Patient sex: F
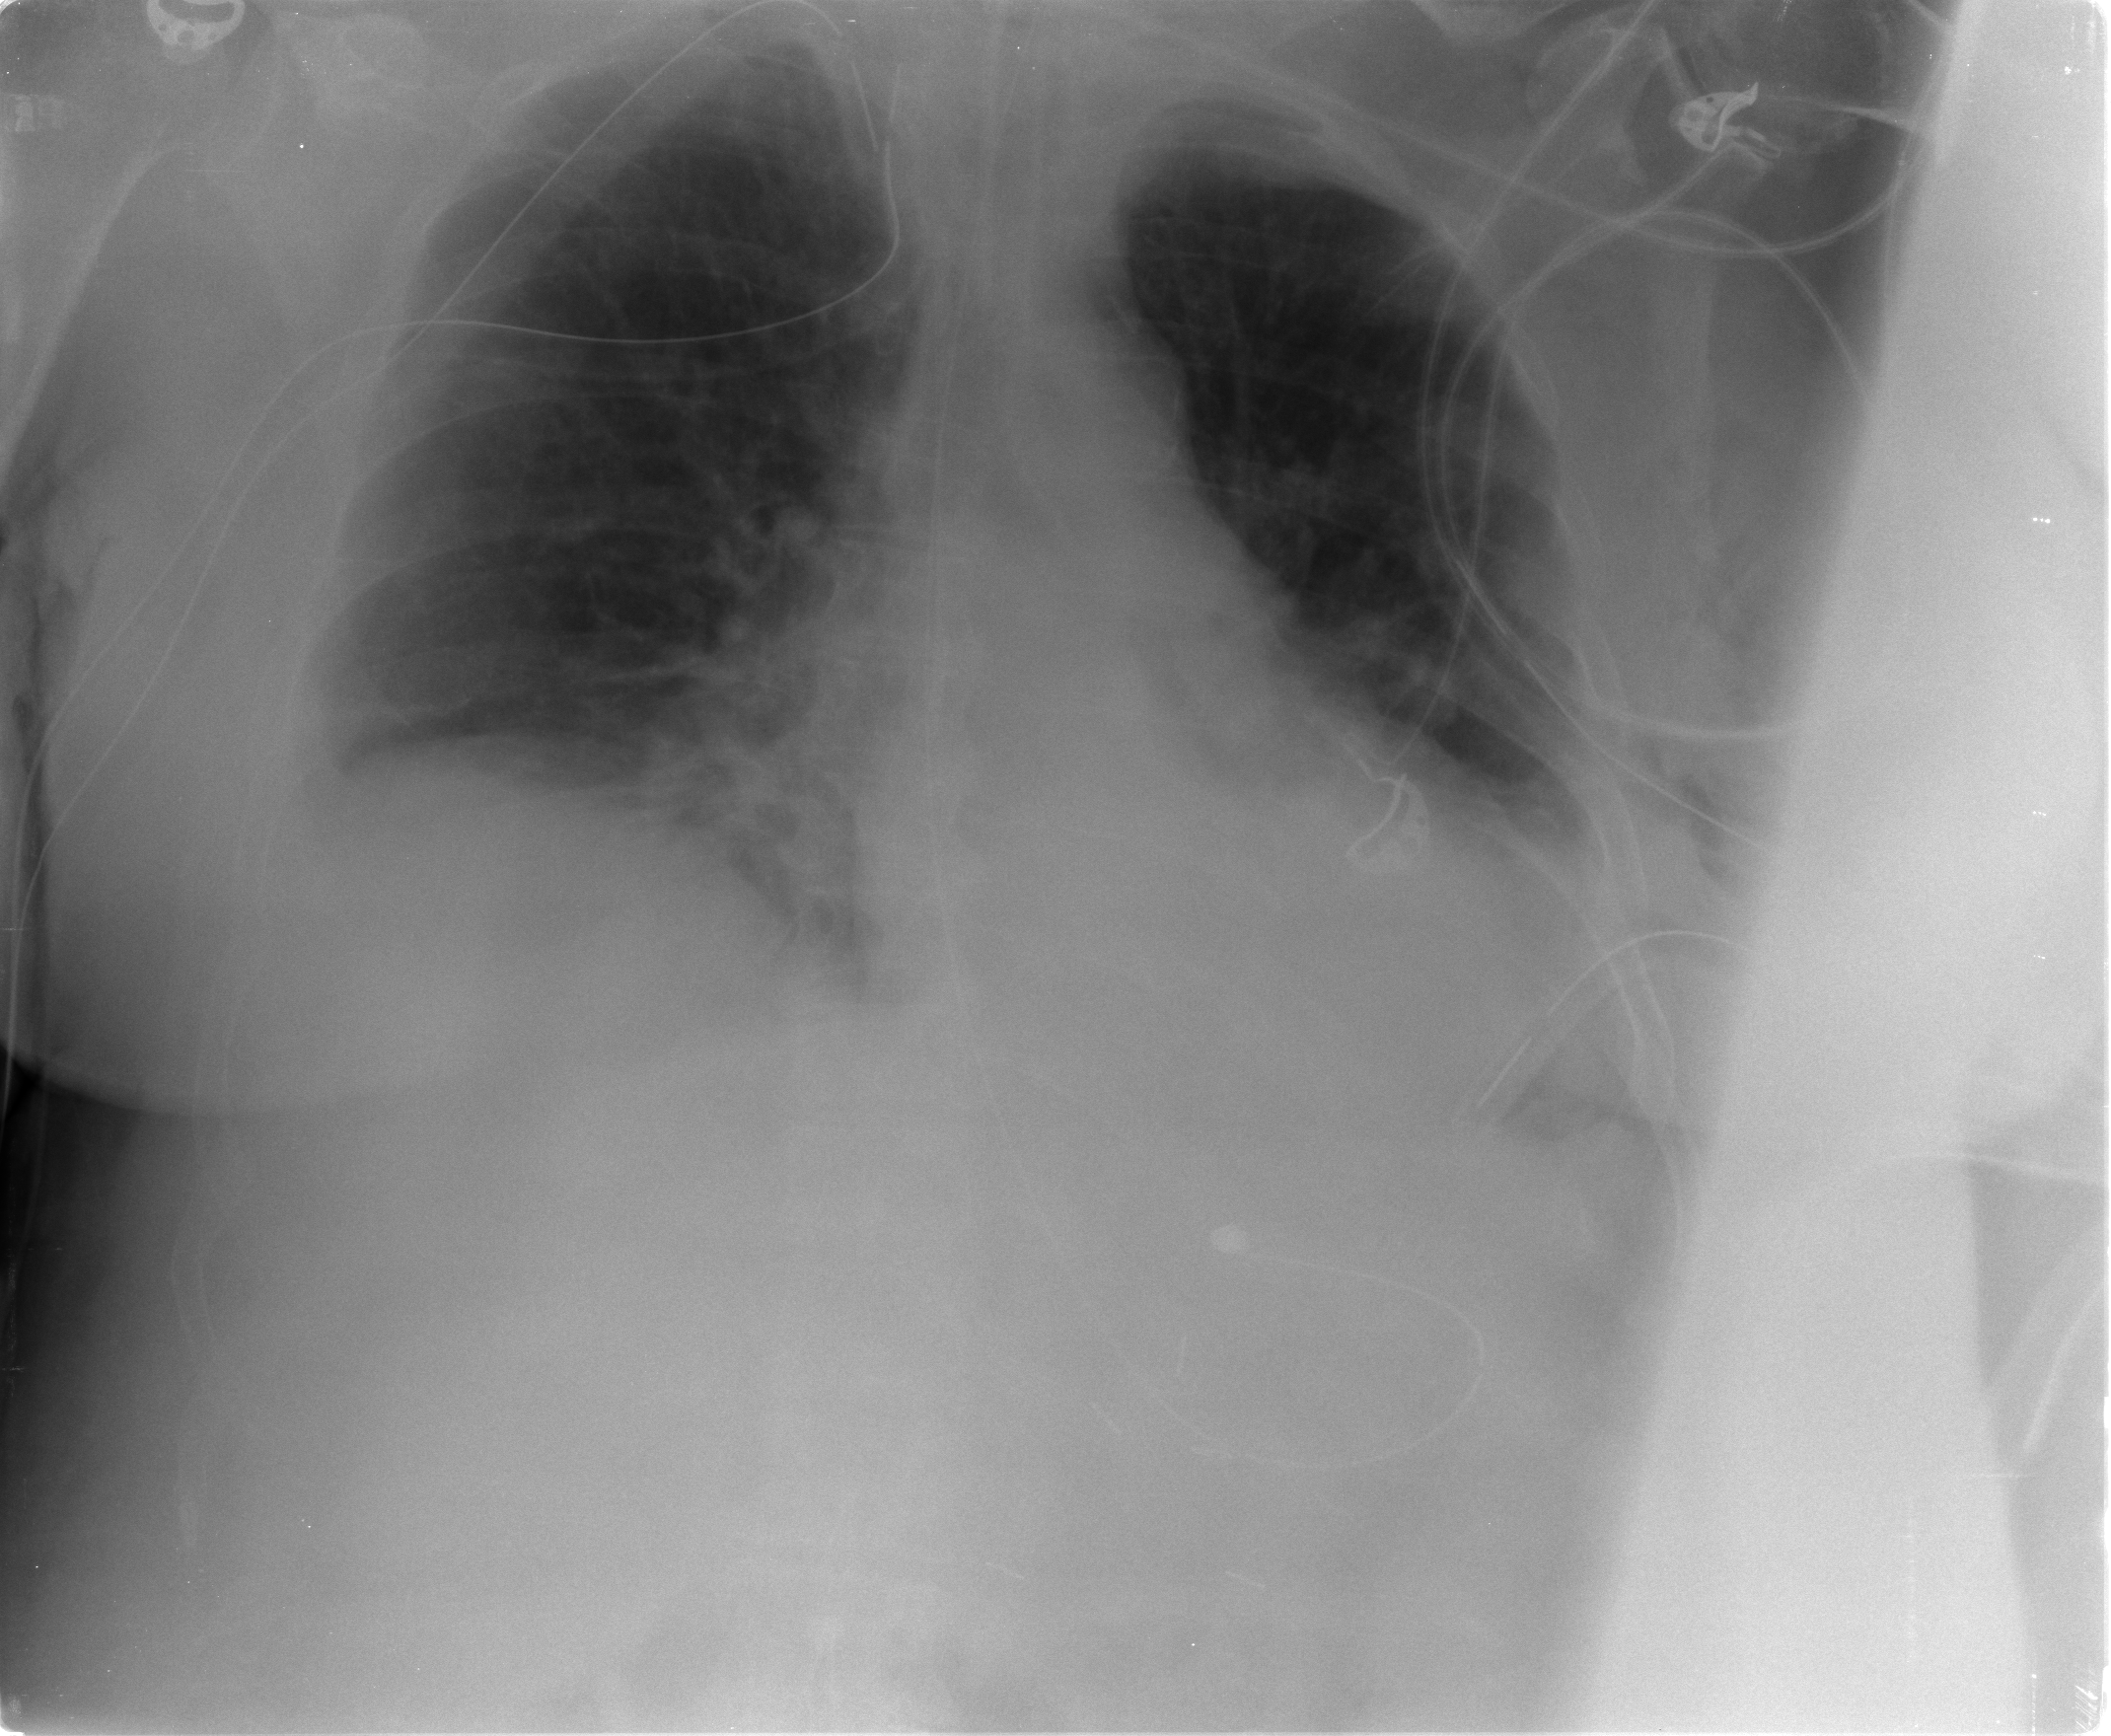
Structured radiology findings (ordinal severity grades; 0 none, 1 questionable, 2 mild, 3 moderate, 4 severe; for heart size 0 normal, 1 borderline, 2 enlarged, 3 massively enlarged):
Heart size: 0
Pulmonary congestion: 2
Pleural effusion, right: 2
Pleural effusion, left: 2
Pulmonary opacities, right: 2
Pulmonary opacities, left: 0
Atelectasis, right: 2
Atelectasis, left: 2